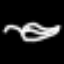
Label: leaf